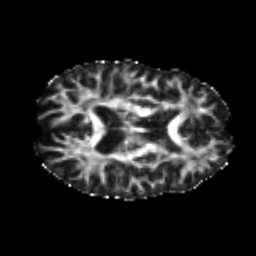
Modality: FA
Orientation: axial
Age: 26
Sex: male
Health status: healthy
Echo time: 0.074 s